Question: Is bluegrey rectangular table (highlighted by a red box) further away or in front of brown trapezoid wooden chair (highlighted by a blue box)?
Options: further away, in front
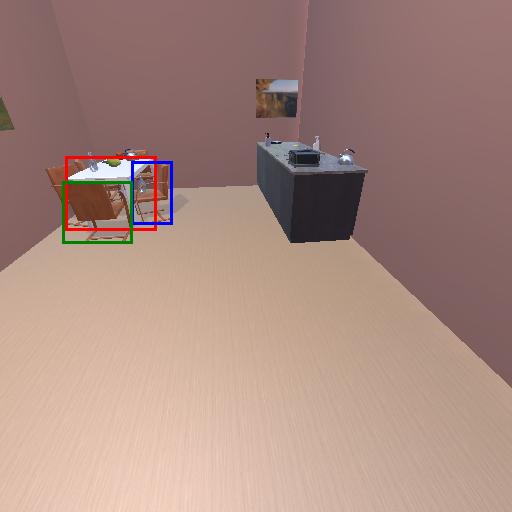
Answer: further away